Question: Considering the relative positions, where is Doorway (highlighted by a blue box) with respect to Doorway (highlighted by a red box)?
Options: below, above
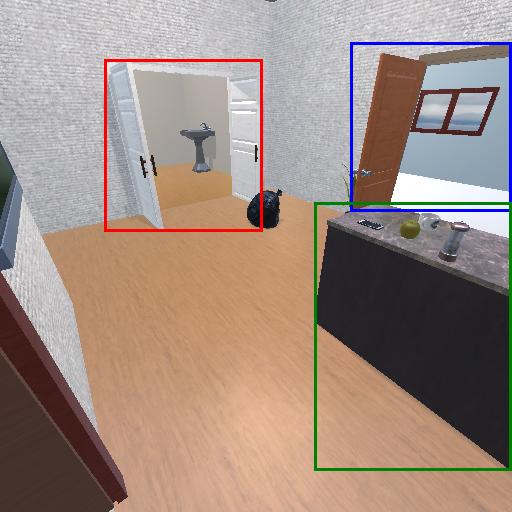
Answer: below